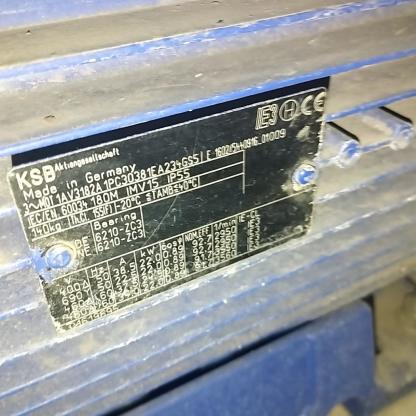
Klasa: tabliczka-znamionowa